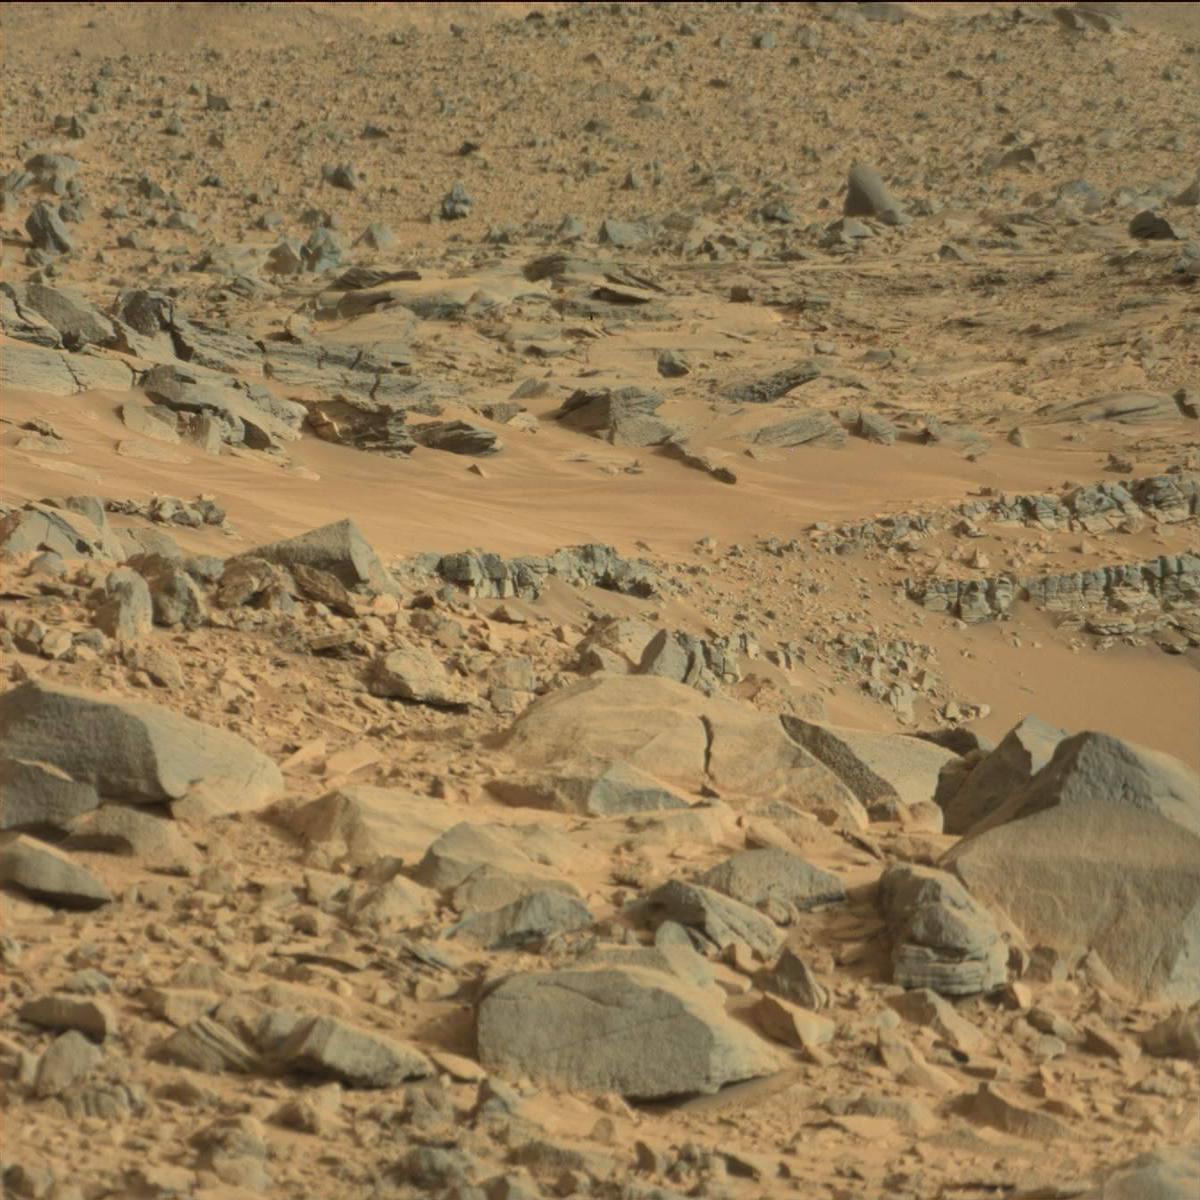
Terrain classes present: Bedrock, Rock, Sand / Soil